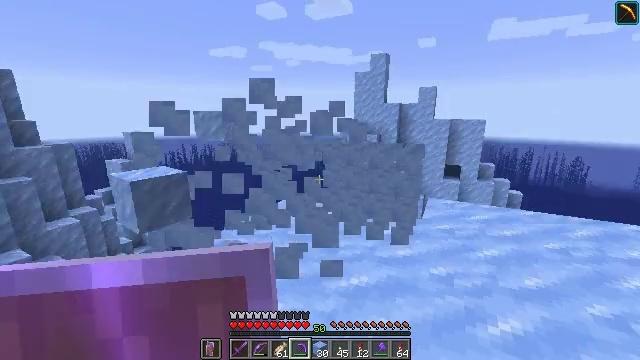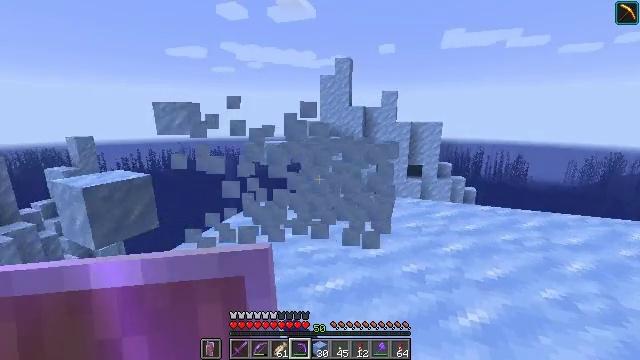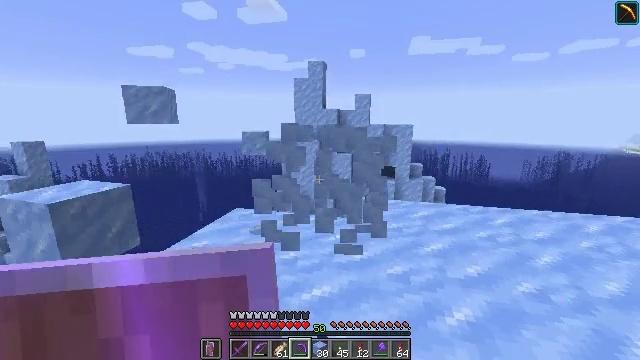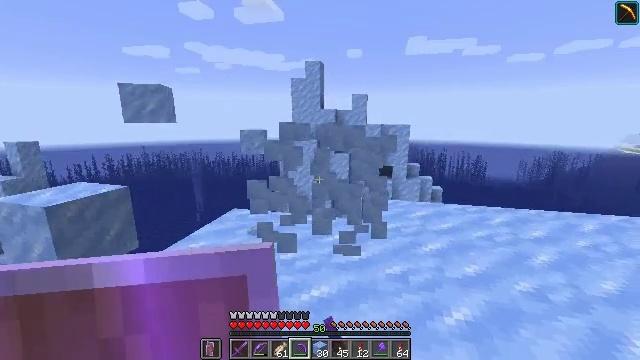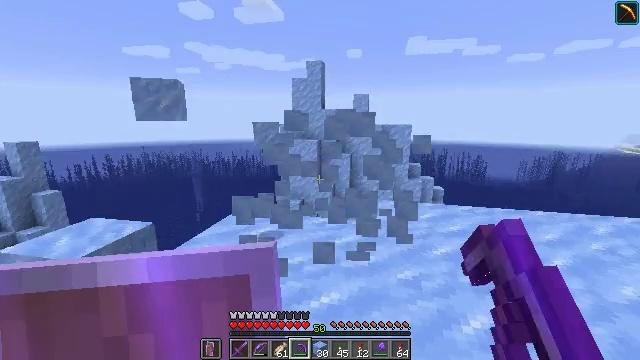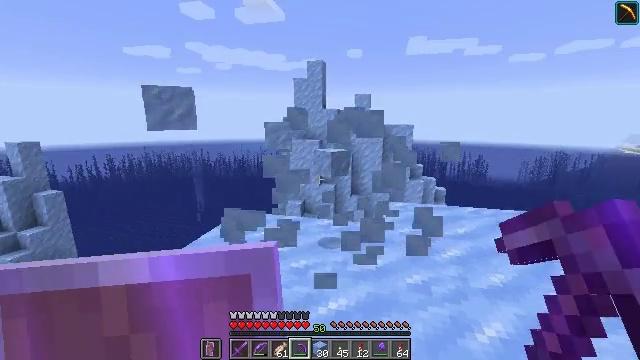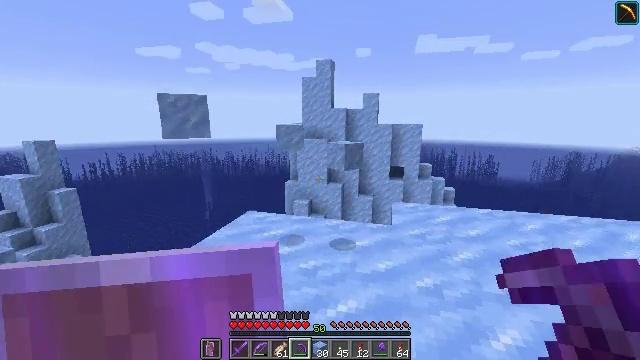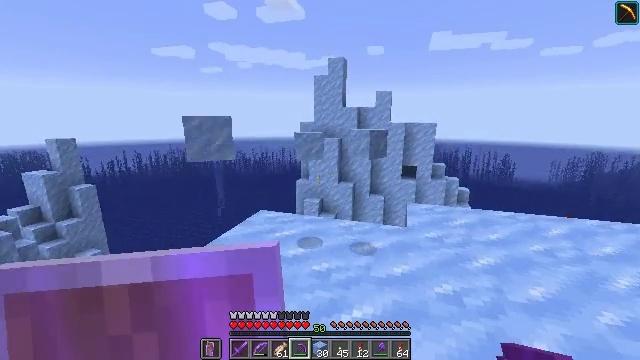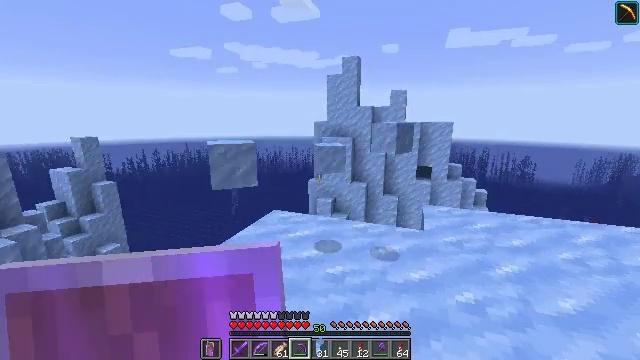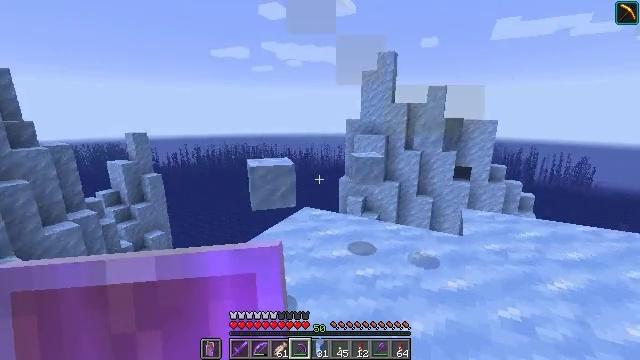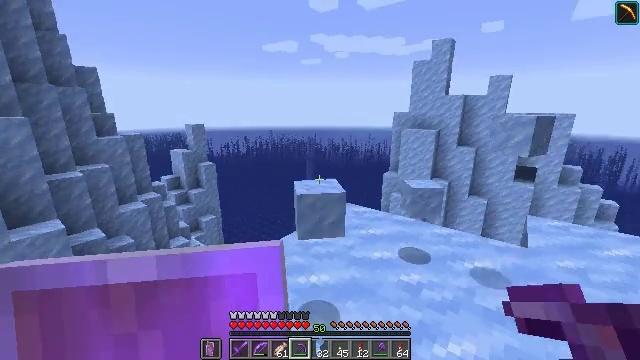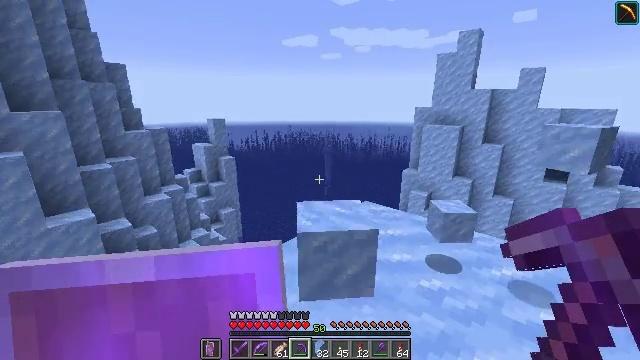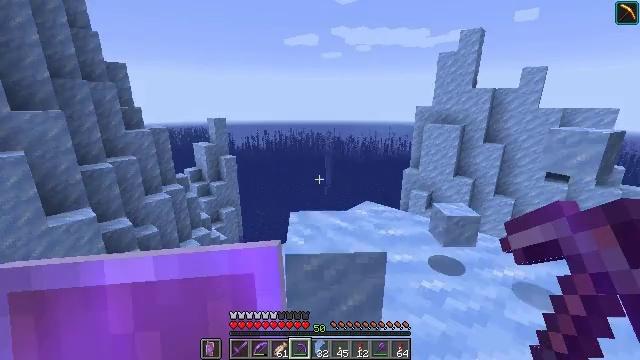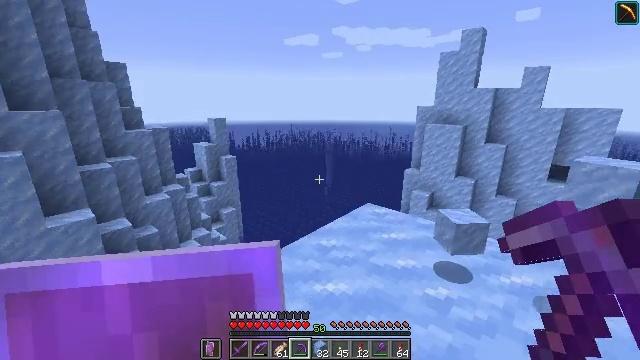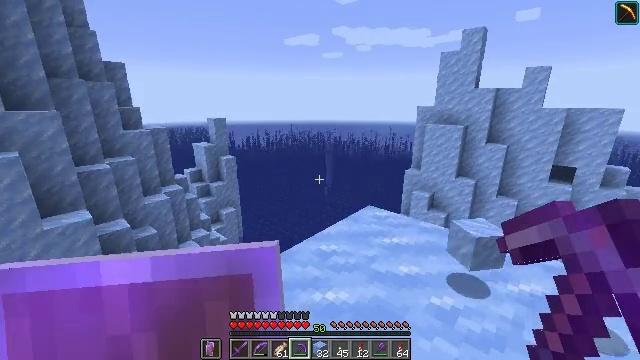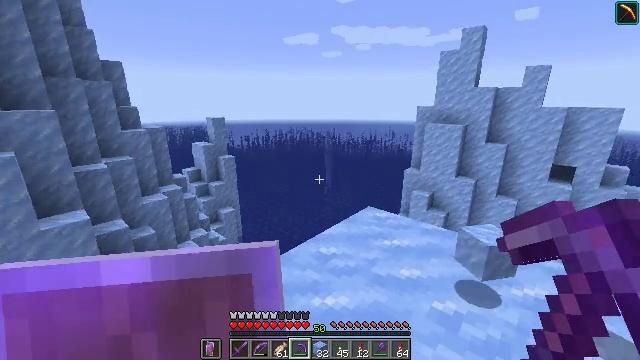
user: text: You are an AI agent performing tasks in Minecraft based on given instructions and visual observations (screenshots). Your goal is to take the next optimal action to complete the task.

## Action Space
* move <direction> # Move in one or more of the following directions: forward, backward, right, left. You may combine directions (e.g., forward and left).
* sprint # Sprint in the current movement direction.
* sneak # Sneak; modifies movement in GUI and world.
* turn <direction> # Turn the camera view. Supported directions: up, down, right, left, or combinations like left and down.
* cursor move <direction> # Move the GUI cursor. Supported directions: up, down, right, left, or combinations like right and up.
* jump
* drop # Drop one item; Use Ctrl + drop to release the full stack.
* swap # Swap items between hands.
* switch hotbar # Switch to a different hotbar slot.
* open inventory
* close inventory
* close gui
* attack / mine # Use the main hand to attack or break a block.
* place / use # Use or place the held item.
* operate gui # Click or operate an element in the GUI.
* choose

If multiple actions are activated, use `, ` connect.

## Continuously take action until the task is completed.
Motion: motion action
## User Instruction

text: Gather packed ice blocks.
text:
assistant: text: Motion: move forward, sneak, turn right, attack / mine
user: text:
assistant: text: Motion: move forward, sneak, turn right, attack / mine
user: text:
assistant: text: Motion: move forward, sneak, attack / mine
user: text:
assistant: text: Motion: move forward, sneak, attack / mine
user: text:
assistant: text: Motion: move forward, sneak, attack / mine
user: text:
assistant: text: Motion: move forward, sneak, turn left
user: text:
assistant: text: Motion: move forward, sneak, turn left
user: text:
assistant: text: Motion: move forward, sneak, turn left
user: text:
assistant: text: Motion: move forward, sneak, turn left
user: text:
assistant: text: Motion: move forward, sneak, turn left and down
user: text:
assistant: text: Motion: move forward, sneak, turn left and down
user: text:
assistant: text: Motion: move forward, sneak
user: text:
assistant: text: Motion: move forward, sneak
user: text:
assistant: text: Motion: move forward, sneak
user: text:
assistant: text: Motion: move forward, sneak
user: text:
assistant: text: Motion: move forward, sneak
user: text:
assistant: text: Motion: move forward, sneak, turn right and down
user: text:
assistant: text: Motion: move forward, sneak, turn right and down
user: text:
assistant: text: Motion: move forward, sneak, turn right and down
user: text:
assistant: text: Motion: move forward, sneak, turn right and down
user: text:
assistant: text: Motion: move forward, sneak, turn right and down
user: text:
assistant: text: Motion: move forward, sneak, turn right and down
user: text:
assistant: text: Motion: move forward, sneak
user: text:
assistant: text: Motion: move forward, sneak
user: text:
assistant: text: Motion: move forward, sneak
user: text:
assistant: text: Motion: move forward, sneak, turn down
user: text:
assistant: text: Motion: move forward, sneak, turn down
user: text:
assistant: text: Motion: move forward, sneak, turn down
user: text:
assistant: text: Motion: move forward, sneak, turn left and down
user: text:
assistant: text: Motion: move forward, sneak, turn down